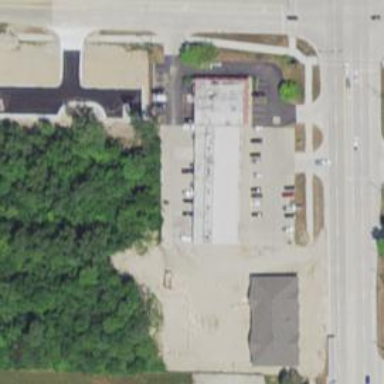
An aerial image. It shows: Convenience shop.